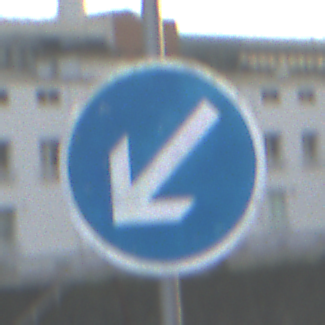
Verkehrszeichen: VorgeschriebeneVorbeifahrtLinks
Umgebung: Outdoor, Urban
Tageszeit: SunriseSunset
Wetter: PartlyCloudy
Licht: Natural
Jahreszeit: NotSpecified
Kontrast: LowContrast